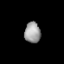
Tissue: lung
Cell type: Endothelial cells
Senescence score: 0.5659
Nuclear area (px): 324
Mean DAPI intensity: 157.028